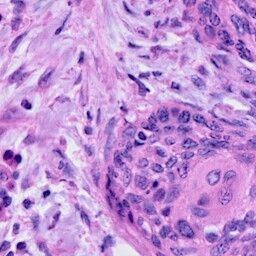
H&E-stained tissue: Cervix